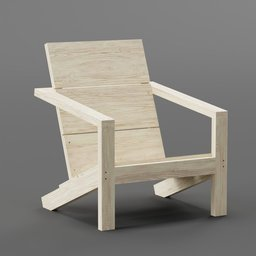
Label: furniture